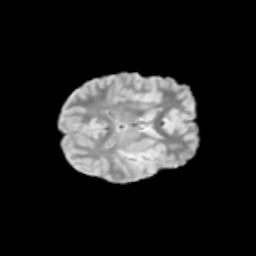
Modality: T2w
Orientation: axial
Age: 11
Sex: female
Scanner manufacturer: siemens
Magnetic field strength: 3 T
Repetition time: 3.8 s
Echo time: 0.07 s